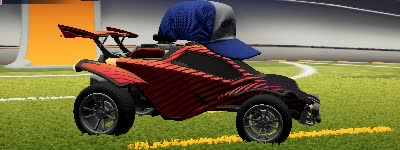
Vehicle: octane